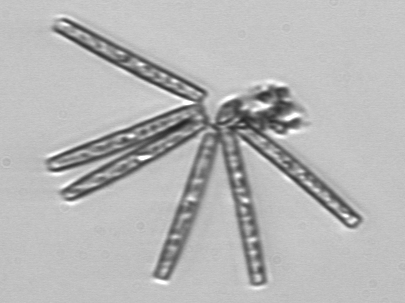
Label: Thalassionema